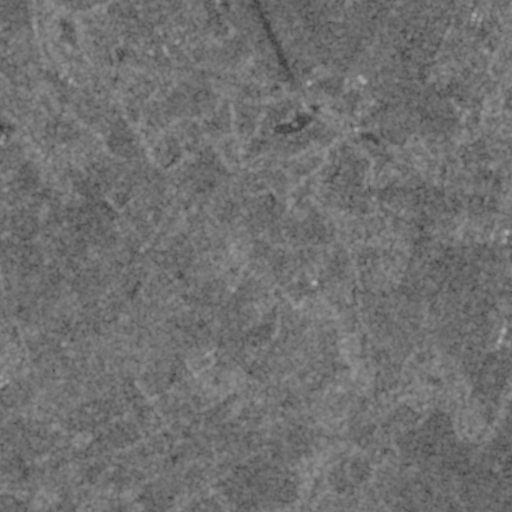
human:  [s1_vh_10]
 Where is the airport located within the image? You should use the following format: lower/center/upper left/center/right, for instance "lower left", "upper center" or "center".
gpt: The airport is located in the upper left of the image.
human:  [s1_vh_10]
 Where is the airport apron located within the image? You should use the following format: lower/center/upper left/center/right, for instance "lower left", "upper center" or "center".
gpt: The airport apron is located in the upper center of the image.
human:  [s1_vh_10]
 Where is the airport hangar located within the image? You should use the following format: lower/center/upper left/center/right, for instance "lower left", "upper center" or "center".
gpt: The airport hangar is located in the upper center of the image.
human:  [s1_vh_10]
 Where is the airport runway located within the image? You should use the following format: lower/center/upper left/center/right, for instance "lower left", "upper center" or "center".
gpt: The airport runway is located in the upper center of the image.
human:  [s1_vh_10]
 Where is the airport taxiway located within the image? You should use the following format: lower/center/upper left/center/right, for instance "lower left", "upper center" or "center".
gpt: The airport taxiway is located in the upper center of the image.
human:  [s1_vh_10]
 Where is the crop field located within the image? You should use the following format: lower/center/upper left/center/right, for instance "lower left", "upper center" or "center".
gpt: There is no crop field in the image.

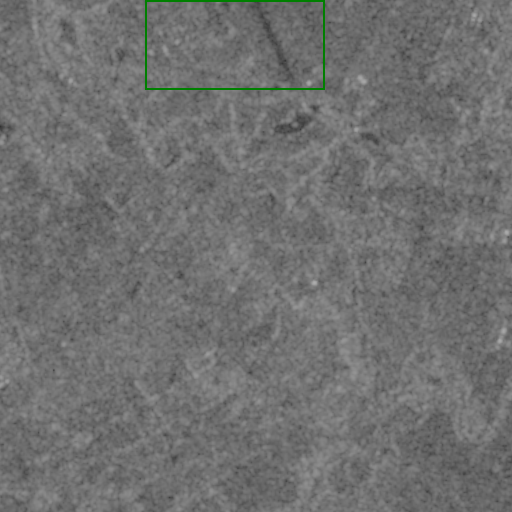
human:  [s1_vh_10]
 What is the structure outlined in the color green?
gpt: The structure outlined in green is an airport.
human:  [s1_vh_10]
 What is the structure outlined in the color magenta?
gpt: There is no magenta outline.